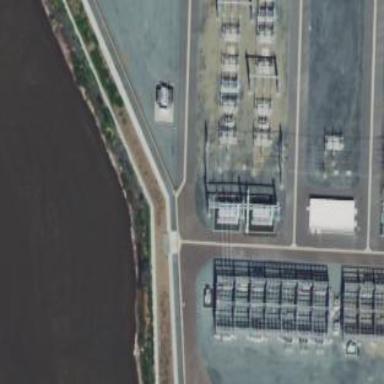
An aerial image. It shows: Transmission-level power substation.